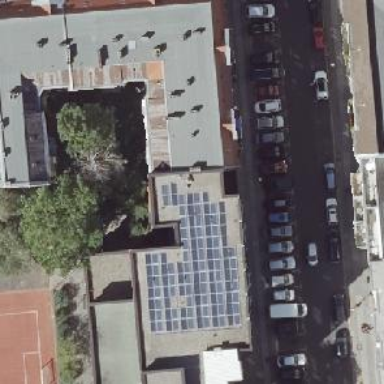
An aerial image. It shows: Small solar photovoltaic panel installation on roof. The generator consists of 112 solar modules.